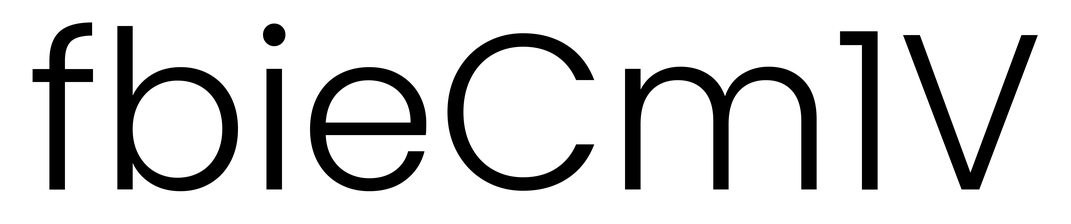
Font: Poppins-Light